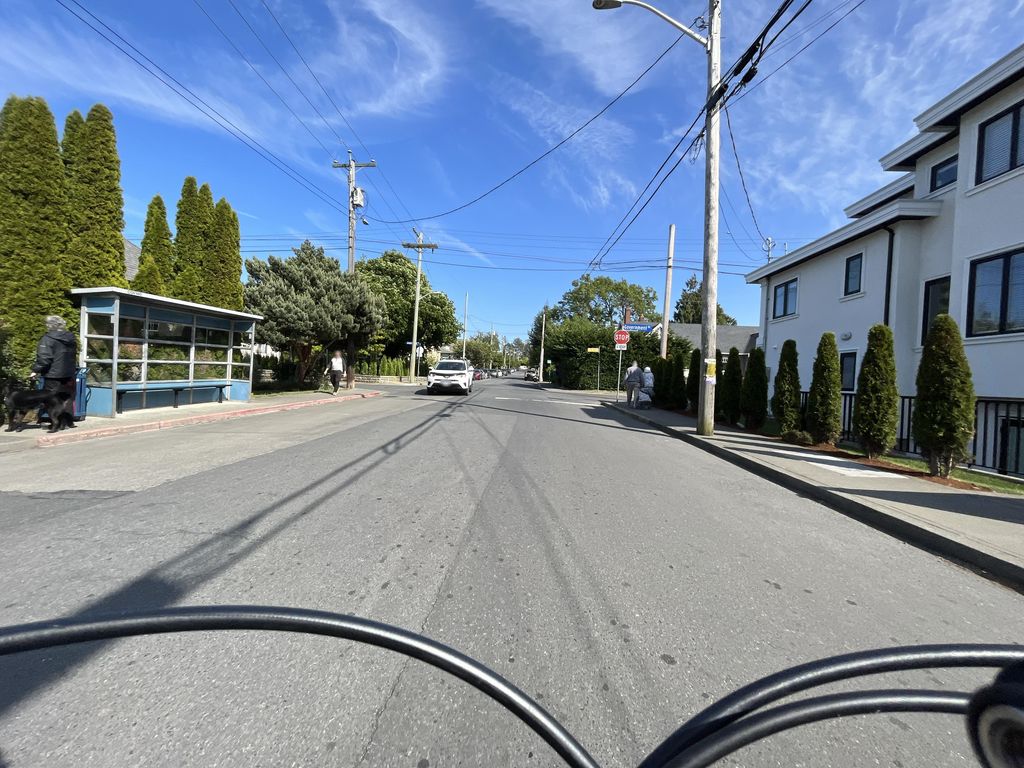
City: victoria